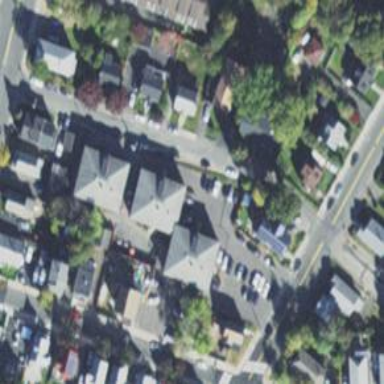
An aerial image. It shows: Living street.